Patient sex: F
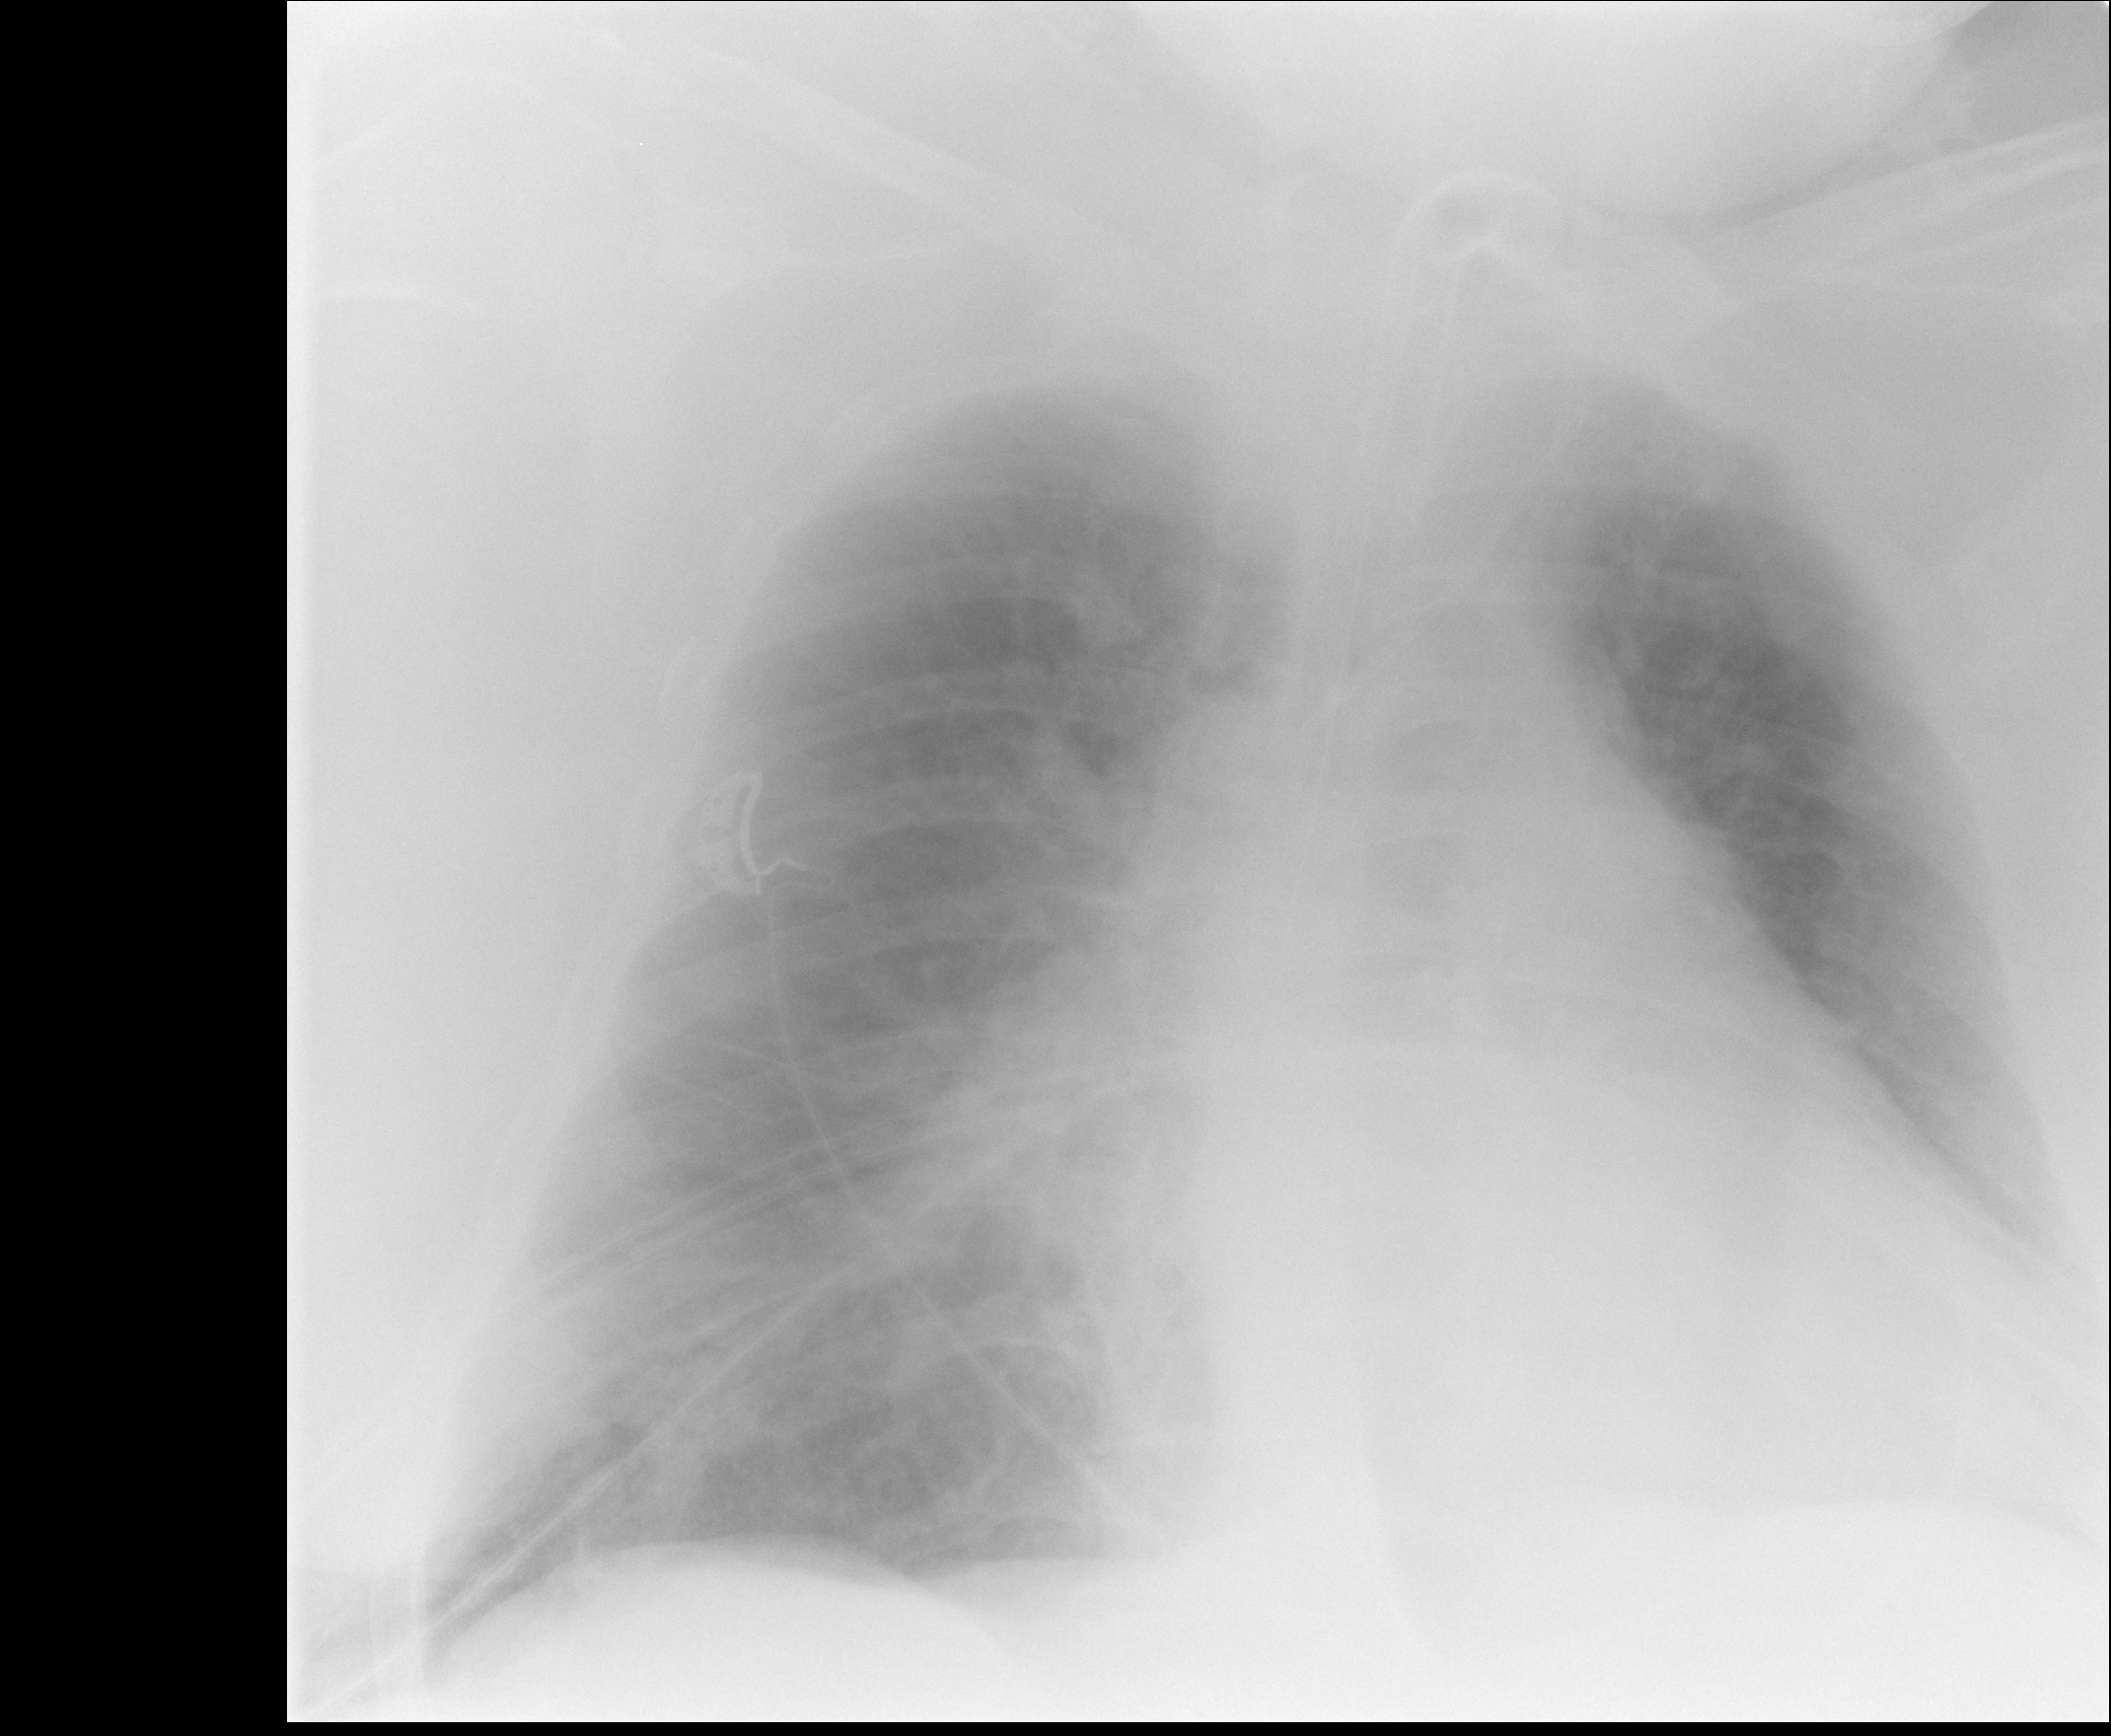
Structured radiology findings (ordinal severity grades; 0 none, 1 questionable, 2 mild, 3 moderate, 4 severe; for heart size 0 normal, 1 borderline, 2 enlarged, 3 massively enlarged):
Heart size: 0
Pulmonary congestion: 2
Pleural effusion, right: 0
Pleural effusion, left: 1
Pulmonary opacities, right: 2
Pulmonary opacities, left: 1
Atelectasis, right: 2
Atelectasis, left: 2